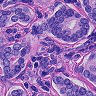
Metastatic tissue present: yes